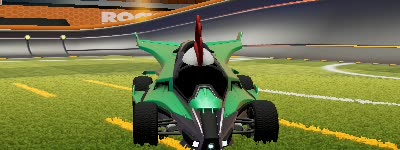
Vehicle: aftershock